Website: macys
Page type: gifting
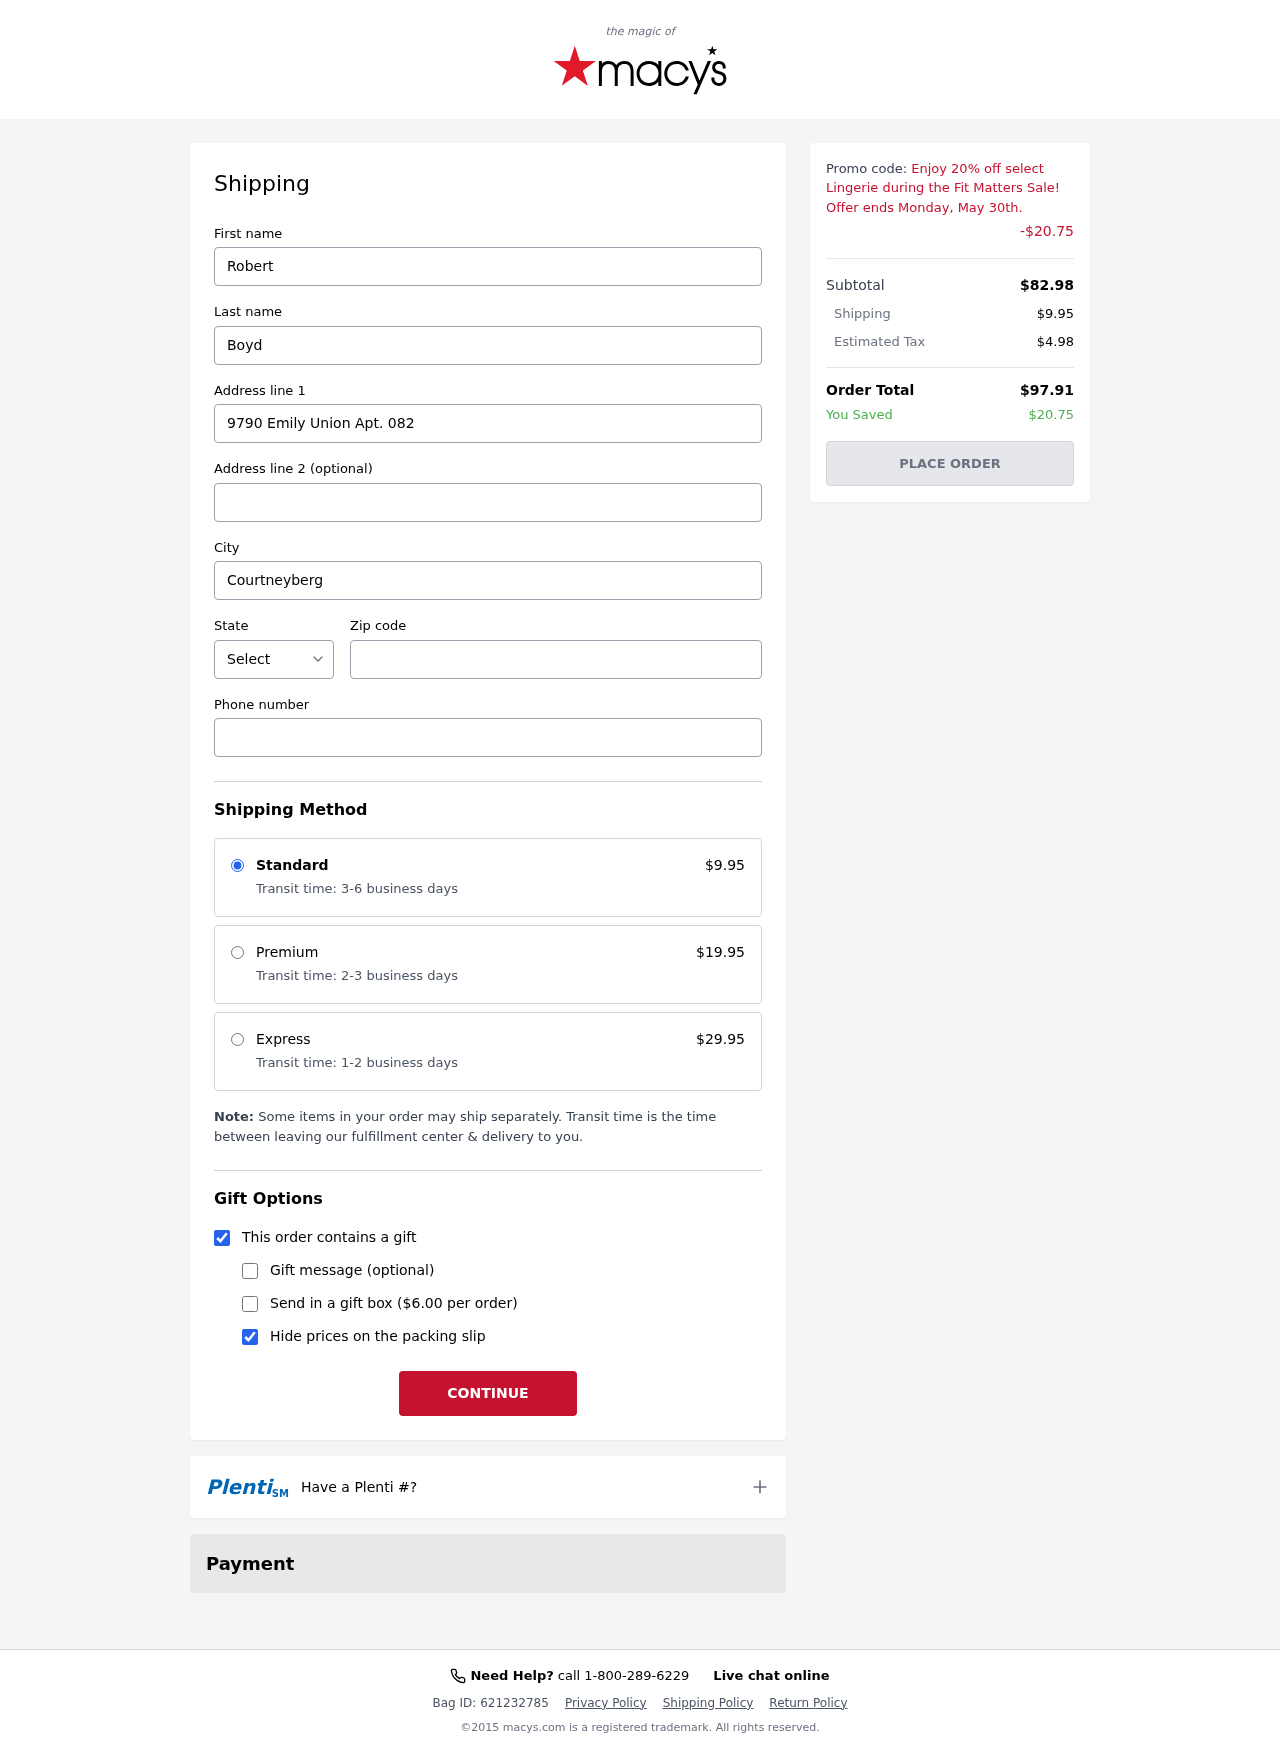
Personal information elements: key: PII_CITY
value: Courtneyberg
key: PII_FIRSTNAME
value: Robert
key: PII_LASTNAME
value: Boyd
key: PII_PHONE
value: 7455727349
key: PII_POSTCODE
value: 95396
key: PII_STATE_ABBR
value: IL
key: PII_STREET
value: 9790 Emily Union Apt. 082
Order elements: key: ORDER_SHIPPING_COST
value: $9.95
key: ORDER_DISCOUNT
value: -$20.75
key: ORDER_SUBTOTAL
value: $82.98
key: ORDER_TAX
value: $4.98
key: ORDER_TOTAL
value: $97.91
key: ORDER_SAVINGS
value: $20.75